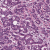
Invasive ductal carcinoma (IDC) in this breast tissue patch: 1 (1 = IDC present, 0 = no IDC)